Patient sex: M
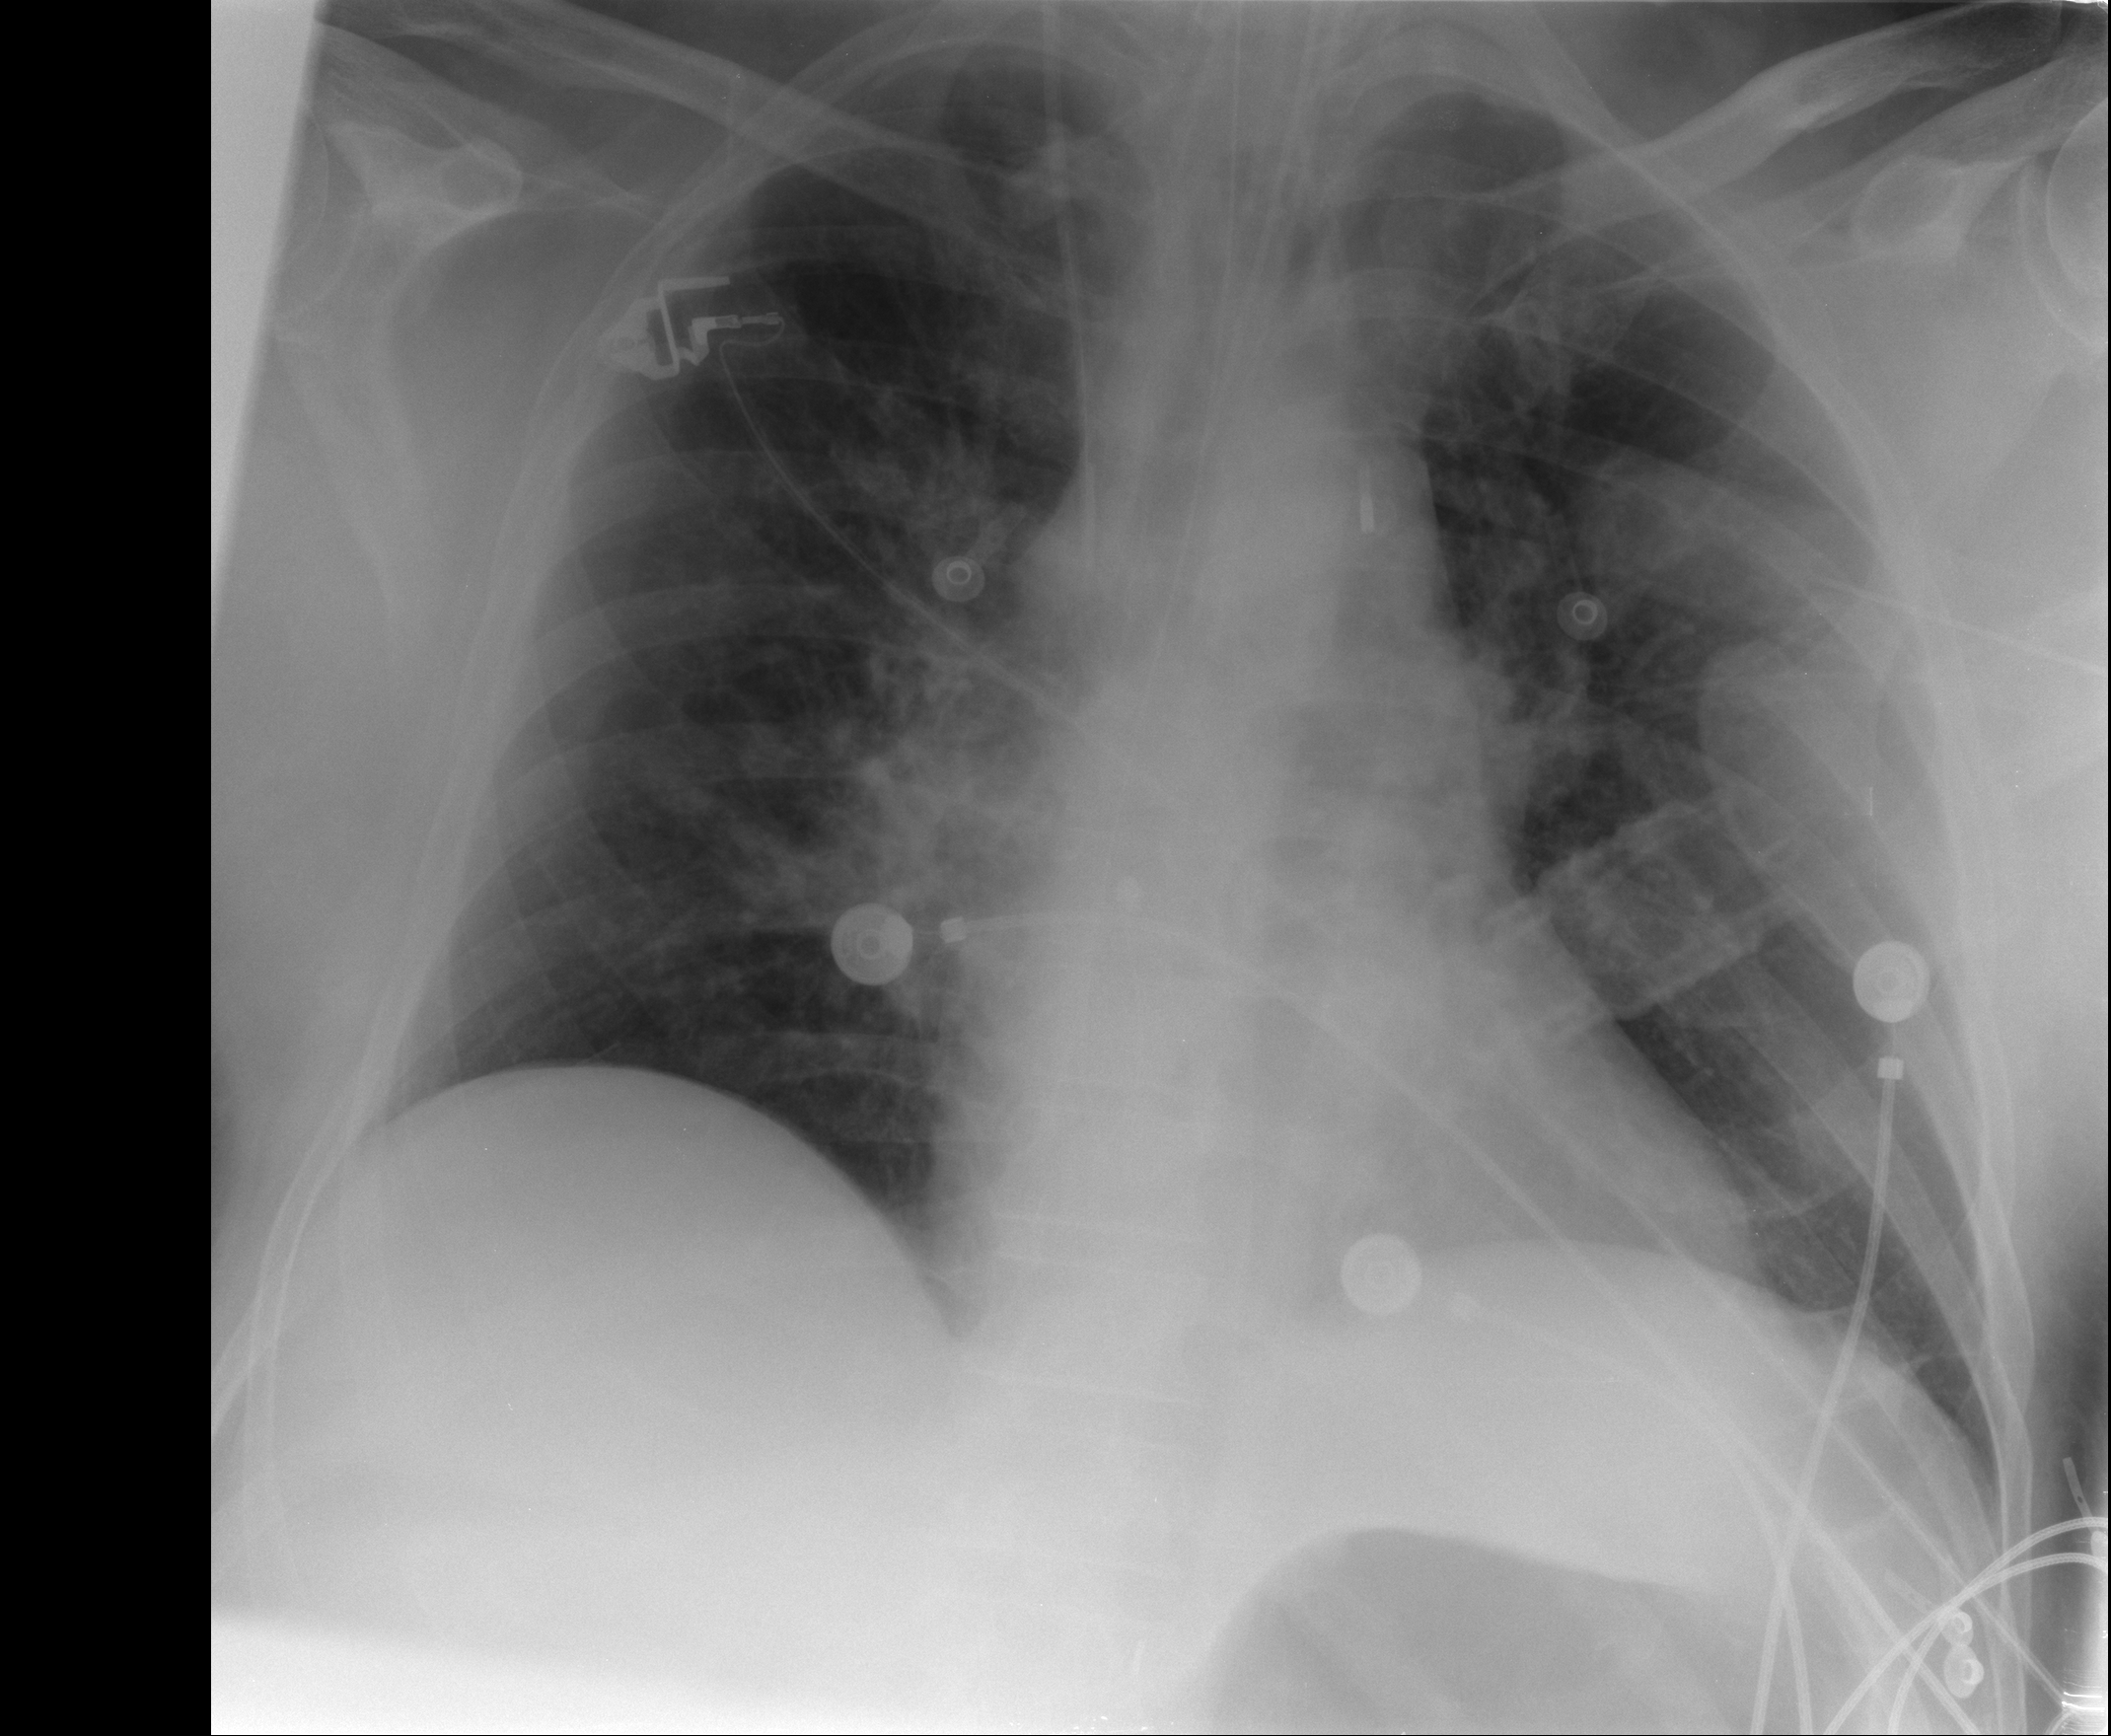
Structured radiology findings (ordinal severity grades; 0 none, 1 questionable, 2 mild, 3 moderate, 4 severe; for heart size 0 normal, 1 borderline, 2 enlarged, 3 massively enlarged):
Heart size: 0
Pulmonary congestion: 1
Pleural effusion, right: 0
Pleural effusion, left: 0
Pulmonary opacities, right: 0
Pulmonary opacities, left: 0
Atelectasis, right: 0
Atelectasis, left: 0